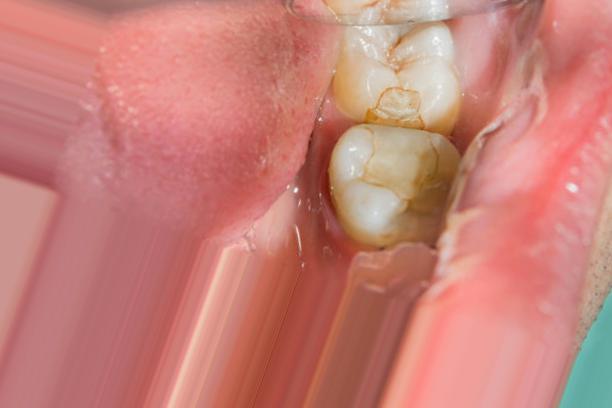
Condition: Caries